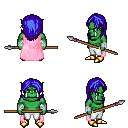
a pixel art fantasy rpg character, male body template, orc, green skin, pink cape, white pants, blue long hairstyle, white cloth bandages, gold boots, spear, four views (front, back, left, right), 2x2 character sprite sheet, small pixel art, hard edges, no anti-aliasing